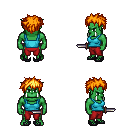
a pixel art fantasy rpg character, male body template, orc, green skin, teal pirate shirt, red pants, light blonde bedhead hairstyle, ghillies, dagger, four views (front, back, left, right), 2x2 character sprite sheet, small pixel art, hard edges, no anti-aliasing